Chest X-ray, AP view. Patient: 68 years old, sex F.
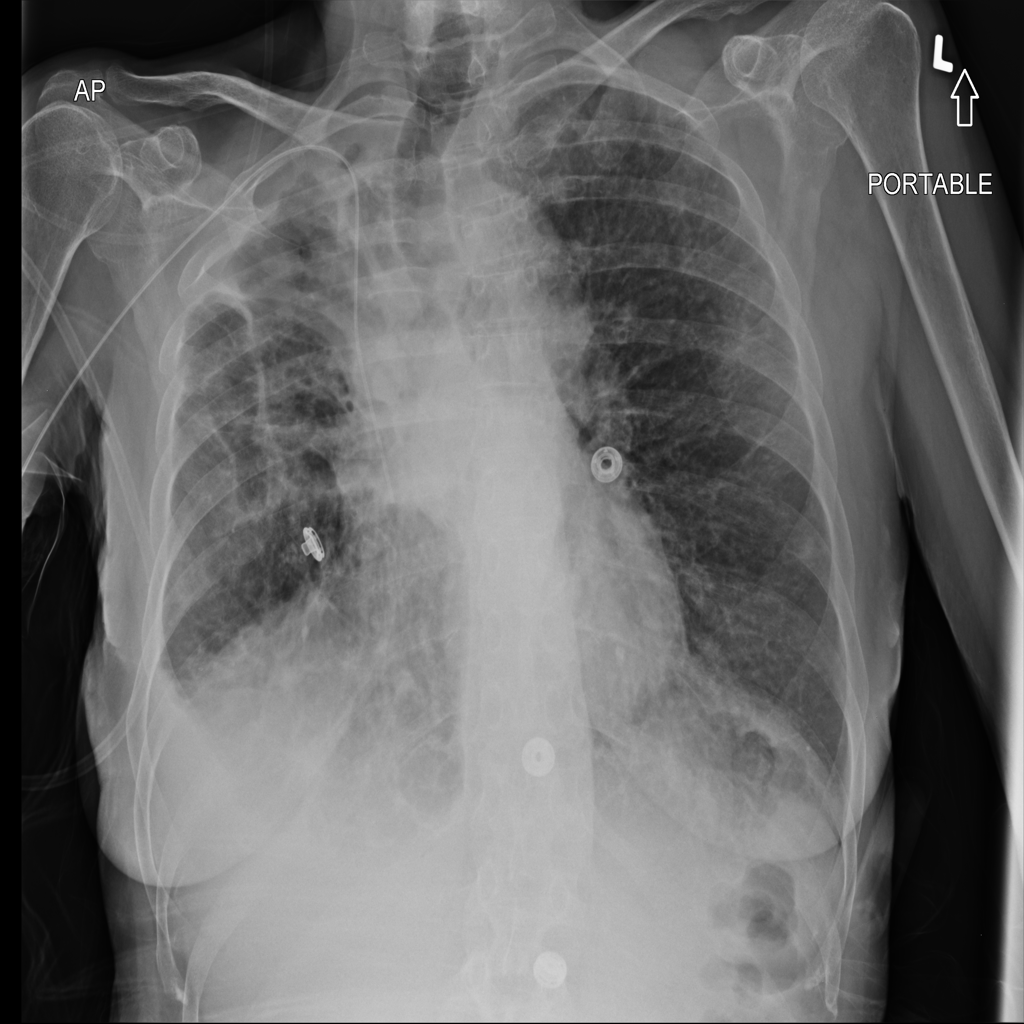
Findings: Pleural_Thickening